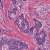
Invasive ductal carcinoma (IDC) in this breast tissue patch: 1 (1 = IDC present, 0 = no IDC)